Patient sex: M
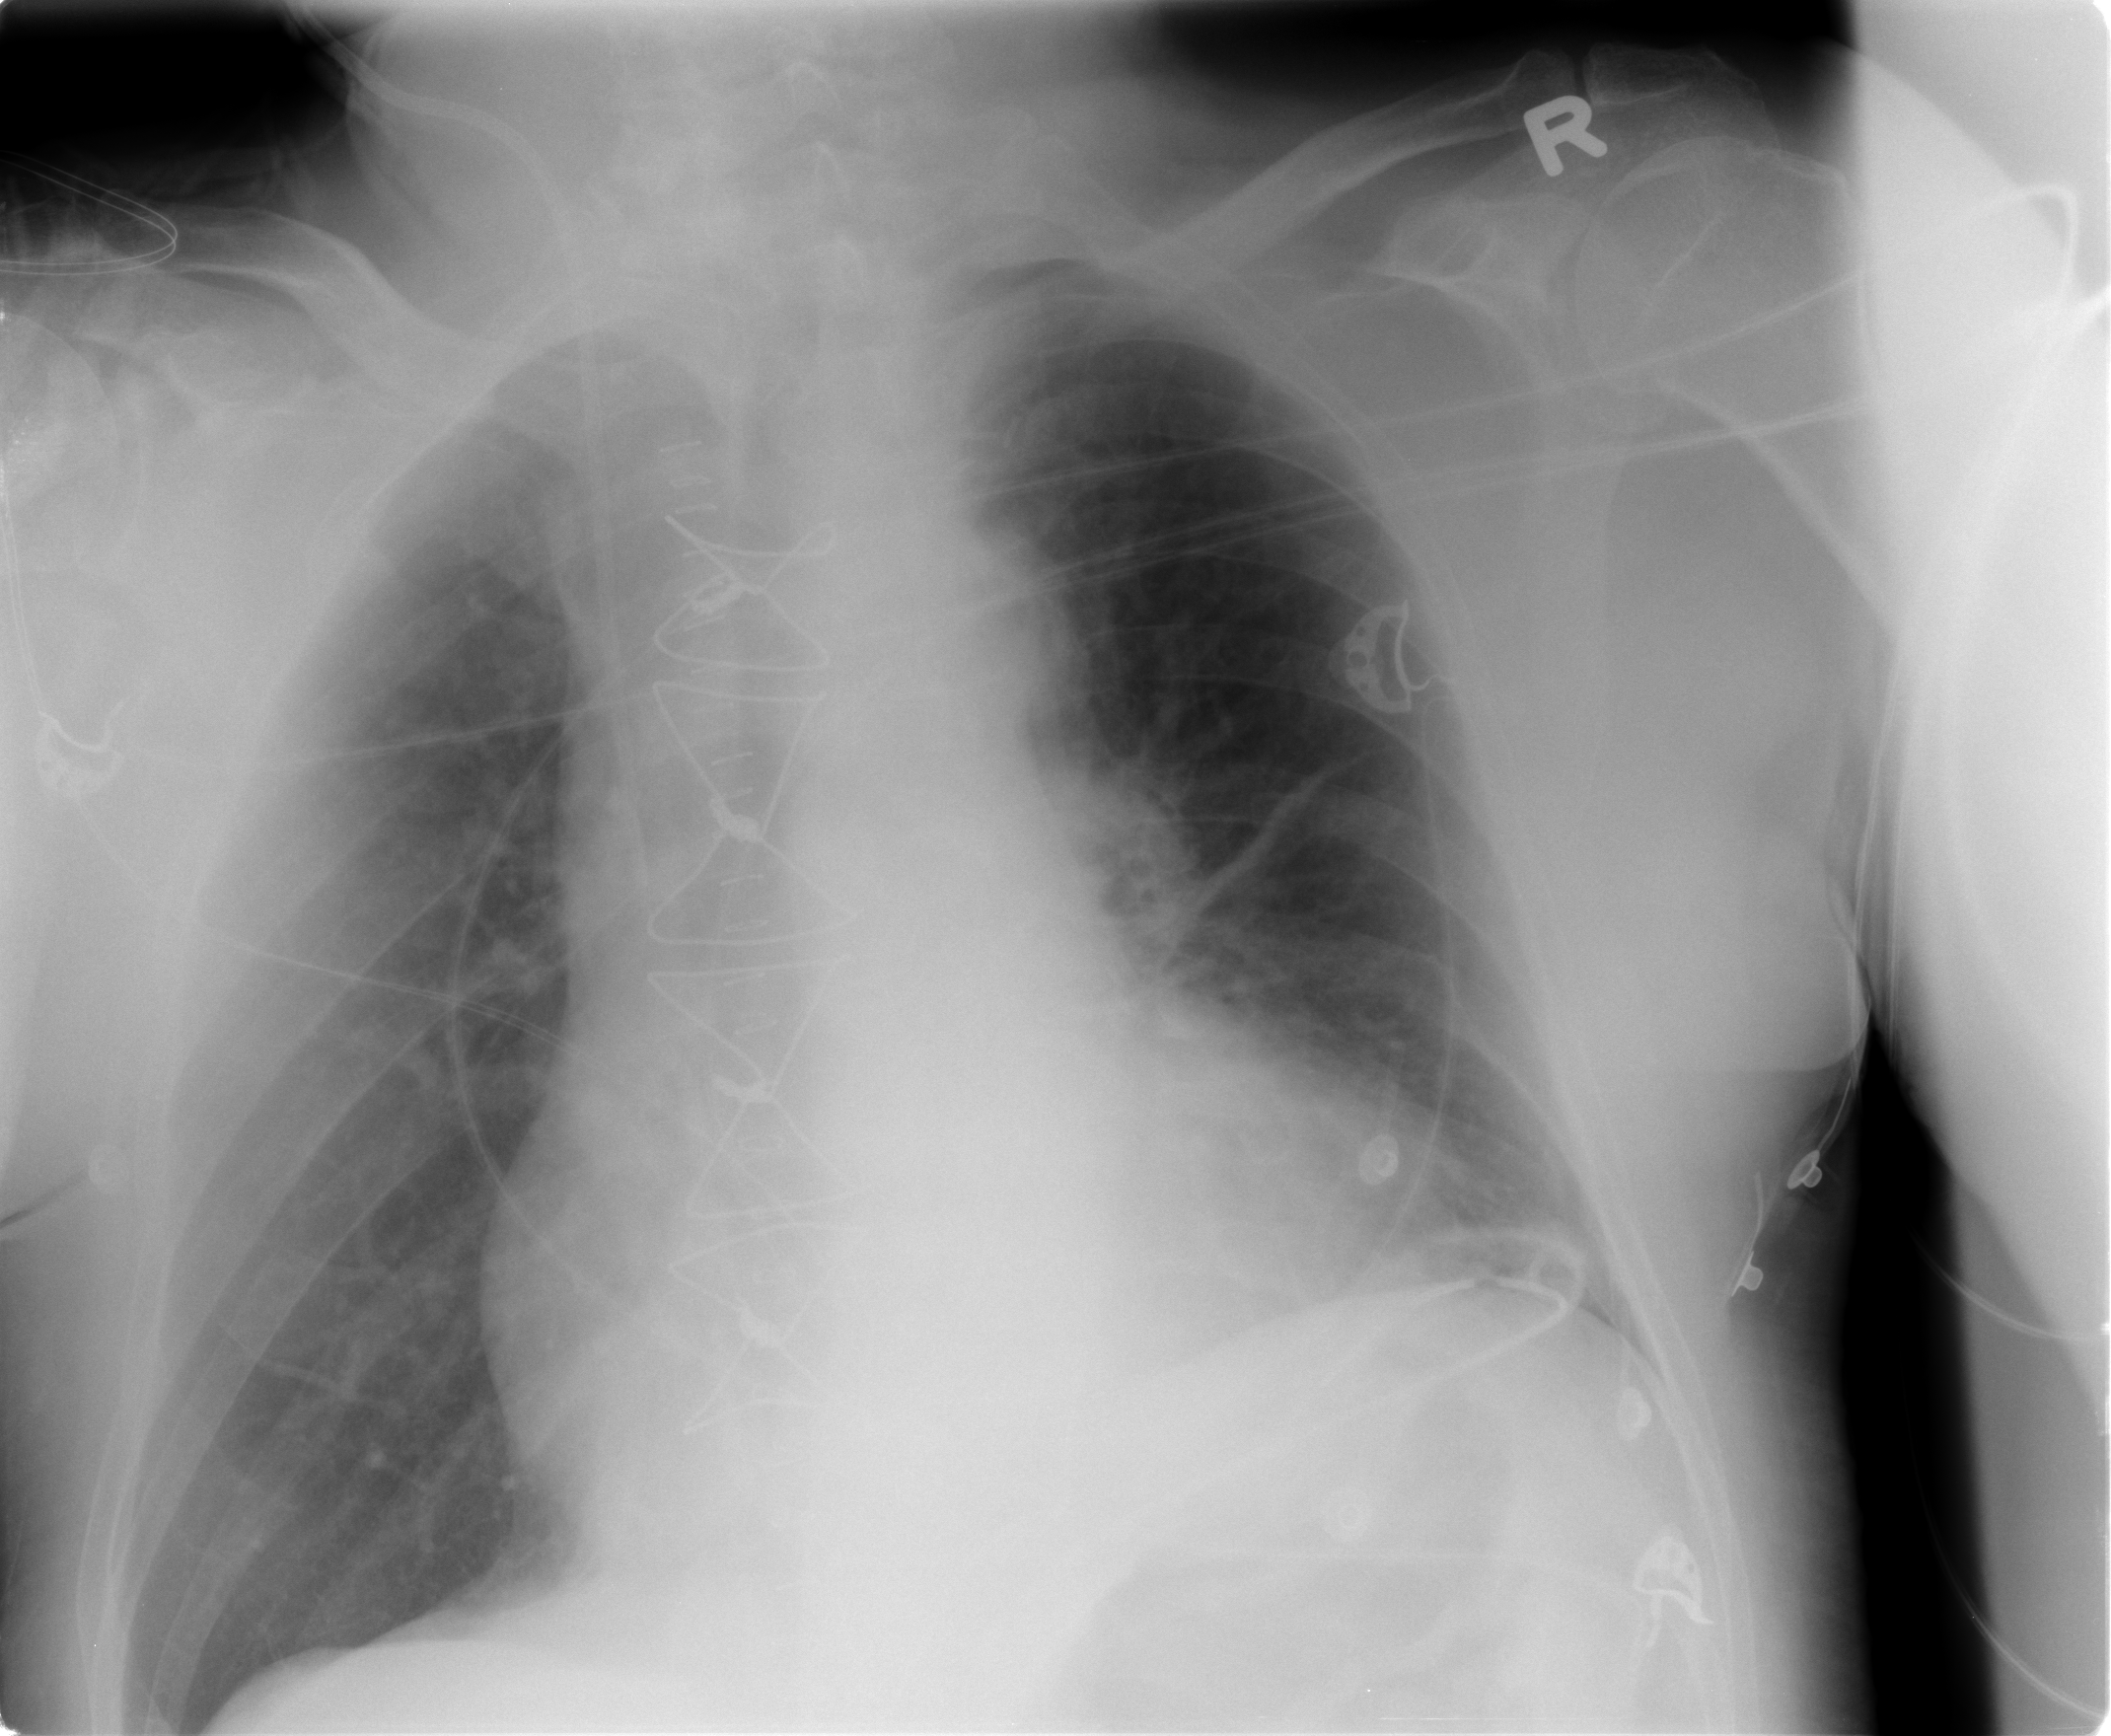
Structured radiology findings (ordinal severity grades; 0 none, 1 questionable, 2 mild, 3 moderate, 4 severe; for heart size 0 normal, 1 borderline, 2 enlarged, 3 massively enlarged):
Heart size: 0
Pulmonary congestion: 0
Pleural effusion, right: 0
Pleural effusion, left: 0
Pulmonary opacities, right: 0
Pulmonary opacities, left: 0
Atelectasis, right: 0
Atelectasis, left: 1